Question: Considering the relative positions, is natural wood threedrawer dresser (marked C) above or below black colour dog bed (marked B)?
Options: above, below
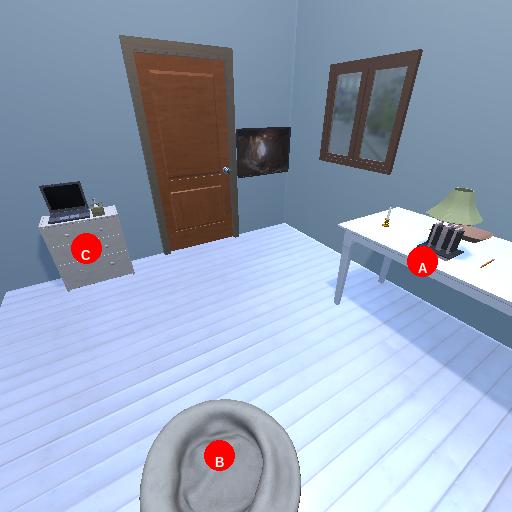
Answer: above